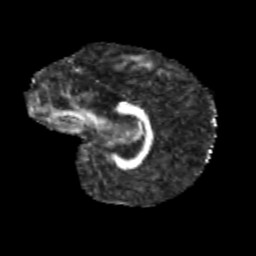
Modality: FA
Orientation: sagittal
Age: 10
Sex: female
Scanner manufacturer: siemens
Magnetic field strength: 3 T
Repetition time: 3.8 s
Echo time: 0.07 s